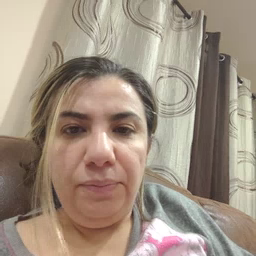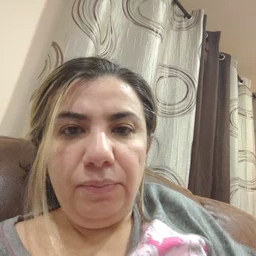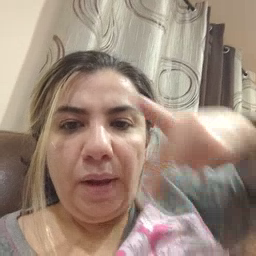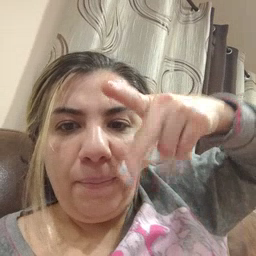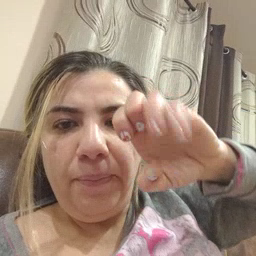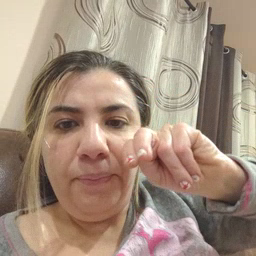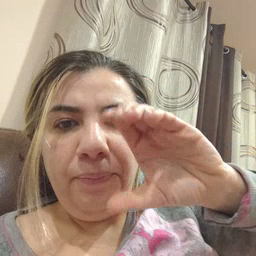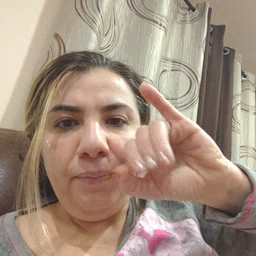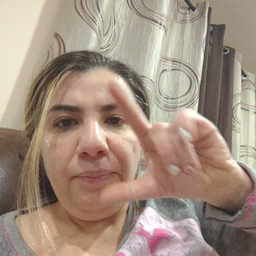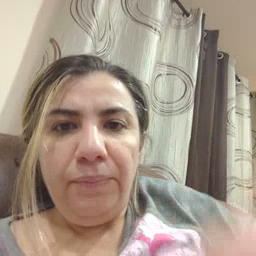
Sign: pencil